Interaction volume radius: 5 \u00c5
Interaction volume height: 10 \u00c5
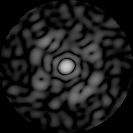
Disorder parameter: 0.8644